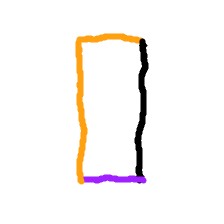
Shape: rectangle